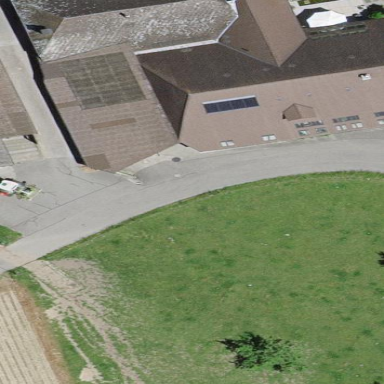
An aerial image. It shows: Farm building.